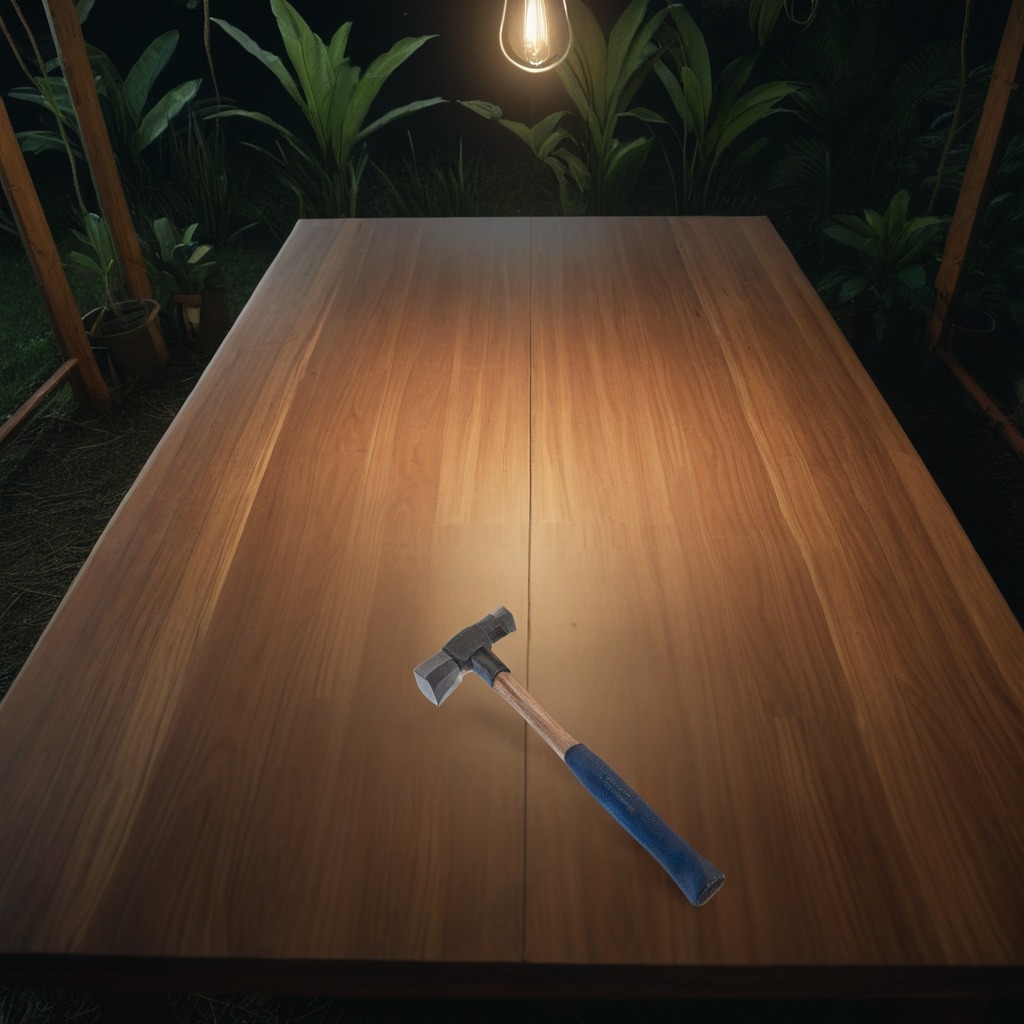
A hammer lies on the wooden table.